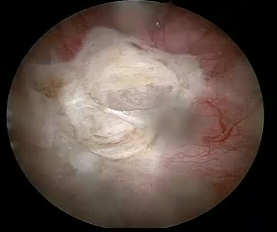
Modality: WLC
Class: Anatomical landmarks
Subclass: ResectionBed
Lesion: Multifocal
Multifocal: 2 to 7
Stage: Ta
Morphology: Papillary
Bladder cancer association: No